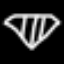
Label: diamond